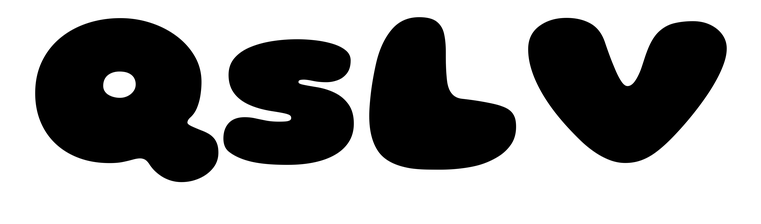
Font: Gluten_Black